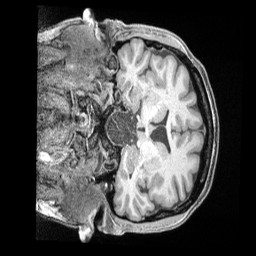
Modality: T1w
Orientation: coronal
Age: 32
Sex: female
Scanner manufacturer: siemens
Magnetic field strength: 3 T
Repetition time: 2 s
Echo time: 0.00211 s